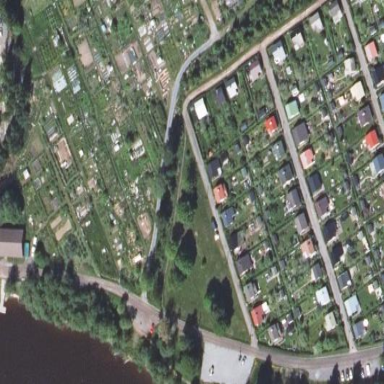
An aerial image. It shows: Area designated for allotments.